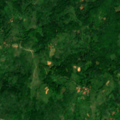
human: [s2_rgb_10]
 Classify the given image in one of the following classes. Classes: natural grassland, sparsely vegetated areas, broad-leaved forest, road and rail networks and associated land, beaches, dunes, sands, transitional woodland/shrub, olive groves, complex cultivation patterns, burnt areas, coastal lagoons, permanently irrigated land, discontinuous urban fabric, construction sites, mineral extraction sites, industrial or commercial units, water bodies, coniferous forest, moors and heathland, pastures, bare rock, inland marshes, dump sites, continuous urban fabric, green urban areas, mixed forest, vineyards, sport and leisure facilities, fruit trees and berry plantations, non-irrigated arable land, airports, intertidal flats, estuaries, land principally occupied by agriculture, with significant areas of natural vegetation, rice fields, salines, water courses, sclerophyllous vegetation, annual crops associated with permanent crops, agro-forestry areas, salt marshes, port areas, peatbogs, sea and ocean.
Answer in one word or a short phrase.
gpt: complex cultivation patterns, broad-leaved forest, transitional woodland/shrub